Field crop: maize
Growth stage: 2
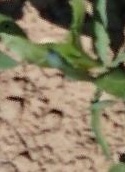
Species: maize